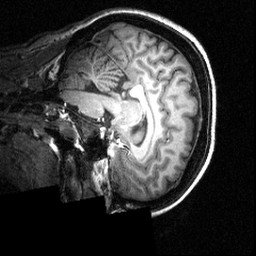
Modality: T1w
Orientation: sagittal
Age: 25
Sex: female
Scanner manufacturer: siemens
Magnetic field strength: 3.951 T
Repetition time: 1.5 s
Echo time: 0.00335 s